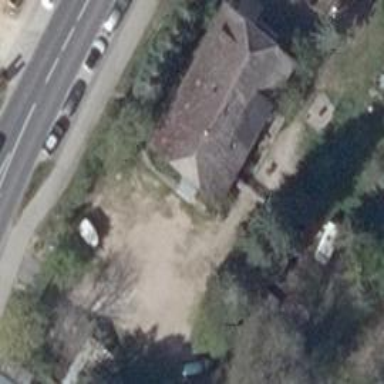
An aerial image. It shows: Veterinary facility.